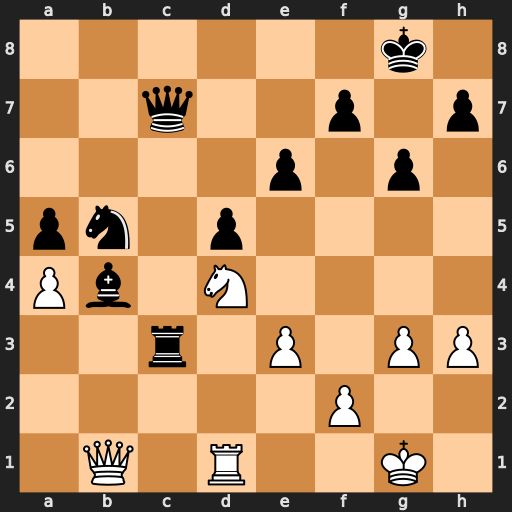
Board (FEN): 6k1/2q2p1p/4p1p1/pn1p4/Pb1N4/2r1P1PP/5P2/1Q1R2K1
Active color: w
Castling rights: -
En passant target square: -
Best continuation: Nxb5 Qe5 Nxc3